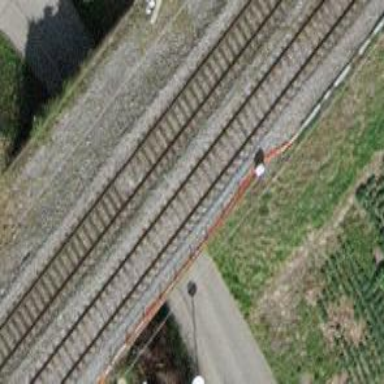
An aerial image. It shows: Bridge with single railway track electrified by contact line.